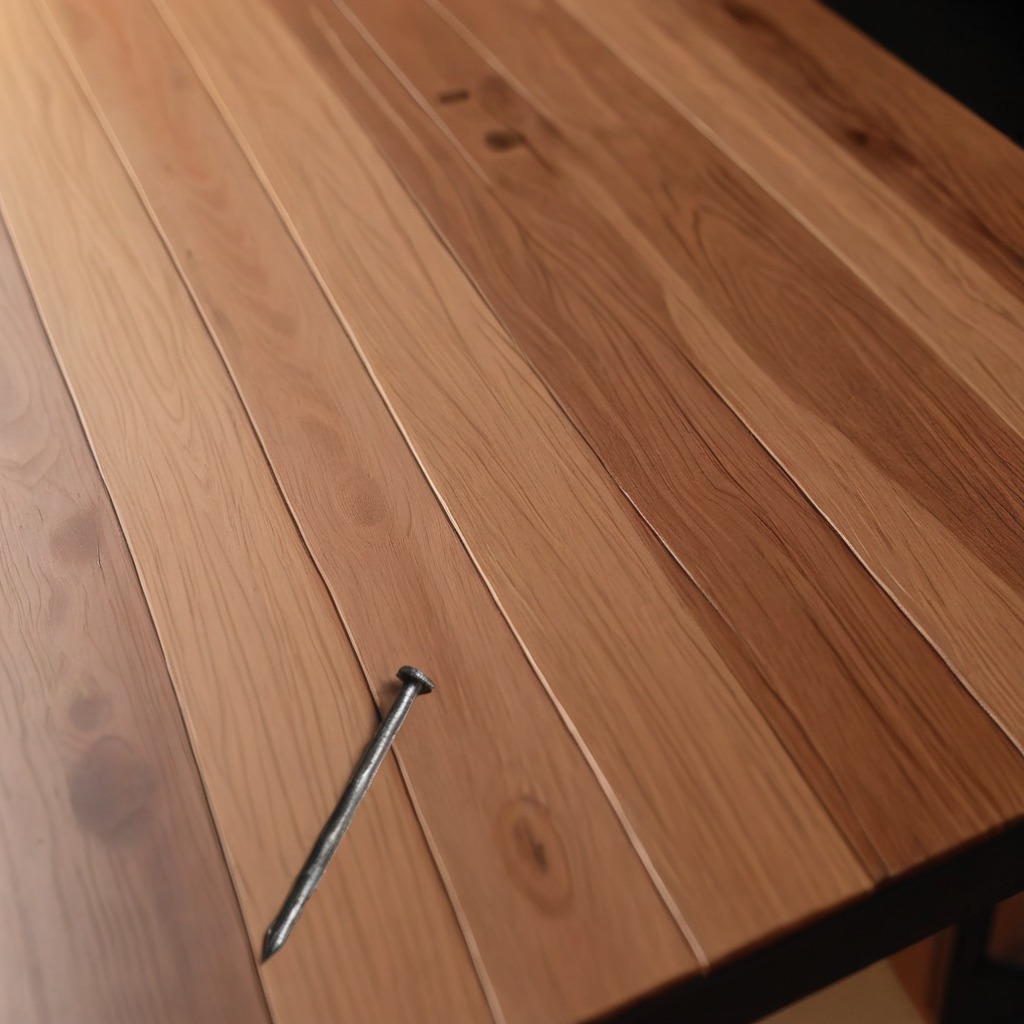
A nail is lying on the wooden table in a carpentry studio with rich wood textures and side lighting.